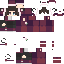
A female human skin with medium skin, wearing brown long hair dressed in a purple hoodie and black pants, featuring a closed mouth.